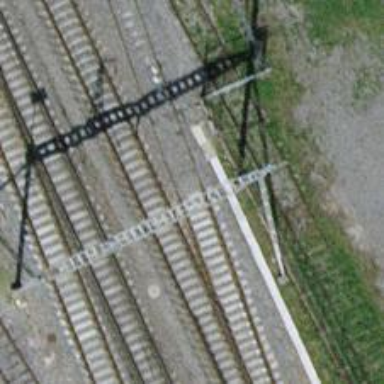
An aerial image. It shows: Railway yard with one track.